Question: I've got a problem when trying to deploy my App Service to Azure from VS 2022. Each time I'm getting this error:

I'm using .NET 6 as my target framework and I've got the Swashbuckle.AspNetCore package updated to the newest version. The app service is published with success, but the error pops up when trying to update the API.
In my version of the project there is no Startup.cs but Program.cs, and the way I'm implementing the Swagger generation is:
'''
builder.Services.AddSwaggerGen();
var app = builder.Build();
app.UseSwagger();
app.UseSwaggerUI();
'''
I've browsed through similar posts and based on them I can add that I am not fetching any environment variables too.
I've also tried using 'UseSwaggerUI()' like this but I get the same error anyway:
'''
app.UseSwaggerUI(options =>
{
options.SwaggerEndpoint("/swagger/v1/swagger.json", "v1");
options.RoutePrefix = string.Empty;
});
'''
Weird thing is that the deployment works for my colleague and it worked for me until last week when it stopped when nothing in the Program.cs was changed on the way.
My Program.cs:
'''
var builder = WebApplication.CreateBuilder(args);
var azureKeyVaultUrl = builder.Configuration[AppConfigurationConst.AzureKeyVaultUrl];
var logAnalyticsWorkspaceId = AzureKeyVaultHelper.GetAzureKeyVault(azureKeyVaultUrl, AppConfigurationConst.LogAnalyticsWorkspaceId);
var logAnaliticsAuthenticationId = AzureKeyVaultHelper.GetAzureKeyVault(azureKeyVaultUrl, AppConfigurationConst.LogAnaliticsAuthenticationId);
var CrmConnectionString = AzureKeyVaultHelper.GetAzureKeyVault(azureKeyVaultUrl, AppConfigurationConst.OneCrmConnectionString);
var logger = new LoggerConfiguration()
.WriteTo.AzureAnalytics(logAnalyticsWorkspaceId, logAnaliticsAuthenticationId)
.Enrich.FromLogContext()
.CreateLogger();
var serviceClient = new ServiceClient(CrmConnectionString);
builder.Logging.AddSerilog(logger);
logger.Information("Start ALGOI App Service");
builder.Services.AddControllers().AddNewtonsoftJson();
builder.Services.AddEndpointsApiExplorer();
builder.Services.AddSwaggerGen();
builder.Services.AddSingleton<IAuthenticationService, AuthenticationService>();
builder.Services.AddSingleton<IWebClientService, WebClientService>();
builder.Services.AddScoped<ICreateSessionService, CreateSessionService>();
builder.Services.AddScoped<ICreateFolderService, CreateFolderService>();
builder.Services.AddScoped<IDeleteFolderService, DeleteFolderService>();
builder.Services.AddScoped<IVerifyFolderService, VerifyFolderService>();
builder.Services.AddScoped<IUndoFolderService, UndoFolderService>();
builder.Services.AddSingleton(serviceClient);
builder.Services.AddApplicationInsightsTelemetry(builder.Configuration["APPLICATIONINSIGHTS_CONNECTION_STRING"]);
var app = builder.Build();
if (app.Environment.IsDevelopment())
{
app.UseSwagger();
app.UseSwaggerUI();
}
app.UseHttpsRedirection();
app.UseAuthorization();
app.MapControllers();
app.Run();
'''
And my .csproj:
'''
<Project Sdk="Microsoft.NET.Sdk.Web">
<PropertyGroup>
<TargetFramework>net6.0</TargetFramework>
<Nullable>enable</Nullable>
<ImplicitUsings>enable</ImplicitUsings>
<UserSecretsId>{usersecretsid}</UserSecretsId>
<GenerateRuntimeConfigurationFiles>True</GenerateRuntimeConfigurationFiles>
</PropertyGroup>
<ItemGroup>
<Compile Remove="Connected Services\**" />
<Content Remove="Connected Services\**" />
<EmbeddedResource Remove="Connected Services\**" />
<None Remove="Connected Services\**" />
</ItemGroup>
<ItemGroup>
<PackageReference Include="FluentAssertions" Version="6.7.0" />
<PackageReference Include="JsonSubTypes" Version="1.9.0" />
<PackageReference Include="Microsoft.ApplicationInsights.AspNetCore" Version="2.15.0" />
<PackageReference Include="Microsoft.AspNetCore.Authentication.JwtBearer" Version="6.0.6" />
<PackageReference Include="Microsoft.AspNetCore.Authentication.OpenIdConnect" Version="6.0.6" />
<PackageReference Include="Microsoft.AspNetCore.Mvc" Version="2.2.0" />
<PackageReference Include="Microsoft.AspNetCore.Mvc.NewtonsoftJson" Version="6.0.7" />
<PackageReference Include="Microsoft.EntityFrameworkCore.Design" Version="6.0.6">
<PrivateAssets>all</PrivateAssets>
<IncludeAssets>runtime; build; native; contentfiles; analyzers; buildtransitive</IncludeAssets>
</PackageReference>
<PackageReference Include="Microsoft.Graph" Version="4.34.0" />
<PackageReference Include="Microsoft.Identity.Client" Version="4.48.1" />
<PackageReference Include="Microsoft.Identity.Web" Version="1.16.0" />
<PackageReference Include="Microsoft.Identity.Web.MicrosoftGraph" Version="1.16.0" />
<PackageReference Include="Microsoft.PowerPlatform.Dataverse.Client" Version="1.0.9" />
<PackageReference Include="Microsoft.VisualStudio.Web.CodeGeneration.Design" Version="6.0.6" />
<PackageReference Include="Newtonsoft.Json" Version="13.0.1" />
<PackageReference Include="Polly" Version="7.2.3" />
<PackageReference Include="RestSharp" Version="106.13.0" />
<PackageReference Include="Serilog" Version="2.11.0" />
<PackageReference Include="Serilog.Extensions.Hosting" Version="5.0.0" />
<PackageReference Include="Serilog.Extensions.Logging" Version="3.1.0" />
<PackageReference Include="Serilog.Sinks.AzureAnalytics" Version="4.8.0" />
<PackageReference Include="Swashbuckle.AspNetCore" Version="6.2.3" />
<PackageReference Include="System.ComponentModel.Annotations" Version="5.0.0" />
<PackageReference Include="System.Net.Http" Version="4.3.4" />
<PackageReference Include="TypeSafe.Http.Net.HttpClient" Version="2.2.16" />
</ItemGroup>
<ItemGroup>
<ProjectReference Include="someprojectpath" />
<ProjectReference Include="someprojectpath" />
<ProjectReference Include="someprojectpath" />
</ItemGroup>
<ItemGroup>
<Content Update="local.settings.json">
<CopyToOutputDirectory>Always</CopyToOutputDirectory>
</Content>
<Content Update="appsettings.json">
<CopyToOutputDirectory>Always</CopyToOutputDirectory>
</Content>
</ItemGroup>
</Project>
'''
appsettings.json:
'''
{
"AzureAd": {
"Instance": "https://login.microsoftonline.com/",
"Domain": "domain",
"TenantId": "tenantid",
"ClientId": "clientid",
"Scopes": "access_as_user",
"CallbackPath": "/signin-oidc",
"ClientSecret": "Client secret from app-registration. Check user secrets/azure portal.",
"ClientCertificates": []
},
"Logging": {
"LogLevel": {
"Default": "Information",
"Microsoft.AspNetCore": "Warning"
}
},
"AzureKeyVaultUrl": "keyvaulturl",
"AllowedHosts": "*",
"MicrosoftGraph": {
"BaseUrl": "https://graph.microsoft.com/v1.0",
"Scopes": "user.read"
},
"ApplicationInsights": {
"ConnectionString": "appinsightsconnectionstring"
}
}
'''
EDIT:
I've found out that the cause of the error are those lines:
'''
var azureKeyVaultUrl = builder.Configuration[AppConfigurationConst.AzureKeyVaultUrl];
var logAnalyticsWorkspaceId = AzureKeyVaultHelper.GetAzureKeyVault(azureKeyVaultUrl, AppConfigurationConst.LogAnalyticsWorkspaceId);
var logAnaliticsAuthenticationId = AzureKeyVaultHelper.GetAzureKeyVault(azureKeyVaultUrl, AppConfigurationConst.LogAnaliticsAuthenticationId);
var CrmConnectionString = AzureKeyVaultHelper.GetAzureKeyVault(azureKeyVaultUrl, AppConfigurationConst.OneCrmConnectionString);
'''
I've since changed them to get values directly from configuration instead of keyvault:
'''
var azureKeyVaultUrl = builder.Configuration.GetValue<string>(AppConfigurationConst.AzureKeyVaultUrl);
var logAnalyticsWorkspaceId = builder.Configuration.GetValue<string>(AppConfigurationConst.LogAnalyticsWorkspaceId);
var logAnaliticsAuthenticationId = builder.Configuration.GetValue<string>(AppConfigurationConst.LogAnaliticsAuthenticationId);
var CrmConnectionString = builder.Configuration.GetValue<string>(AppConfigurationConst.OneCrmConnectionString);
'''
When running locally, it takes the values correctly and assignes them to the variables. But it seems that when deploying it encounters a problem with that. In line 'var serviceClient = new ServiceClient(CrmConnectionString);' when I change the variable to static string it works correctly, but when using the variable the startup.cs error pops up (only when deploying). Same thing with initializing logger which uses the log analitycs values. Again, locally runs with no problems, only the deployment crashes.
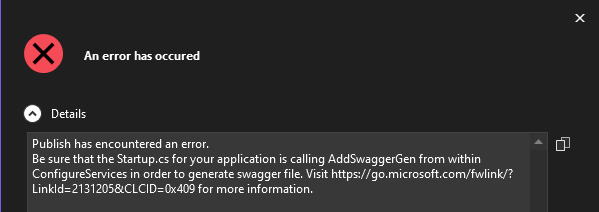
Answer: I have created a sample 'ASP.NET Core 6.0 Web API' and able to deploy the Application to 'Azure App Service' without any errors.
Generally, this type of error occurs when there is any error in the code or Configuration issues.
> In my version of the project there is no Startup.cs but Program.cs
'.Net6 Core'

Yes, we need to 'Configure' the code related to 'Swagger' in 'Program.cs' itself.
Check the below steps and make sure you are following the same to deploy without any issues.
- Select the 'ASP.NET Core Web API' template.
- Select 'Enable openAPI support'.

'.csproj'
'''
<Project Sdk="Microsoft.NET.Sdk.Web">
<PropertyGroup>
<TargetFramework>net6.0</TargetFramework>
<Nullable>enable</Nullable>
<ImplicitUsings>enable</ImplicitUsings>
</PropertyGroup>
<ItemGroup>
<PackageReference Include="Swashbuckle.AspNetCore" Version="6.2.3" />
</ItemGroup>
</Project>
'''
'Program.cs'
'''
var builder = WebApplication.CreateBuilder(args);
builder.Services.AddControllers();
builder.Services.AddEndpointsApiExplorer();
builder.Services.AddSwaggerGen();
var app = builder.Build();
if (app.Environment.IsDevelopment())
{
app.UseSwagger();
app.UseSwaggerUI();
}
else
{
app.UseSwagger();
app.UseSwaggerUI(options =>
{
options.SwaggerEndpoint("/swagger/v1/swagger.json", "v1");
options.RoutePrefix = string.Empty;
});
}
app.UseHttpsRedirection();
app.UseAuthorization();
app.MapControllers();
app.Run();
'''